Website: bh-photo
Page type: address-validator
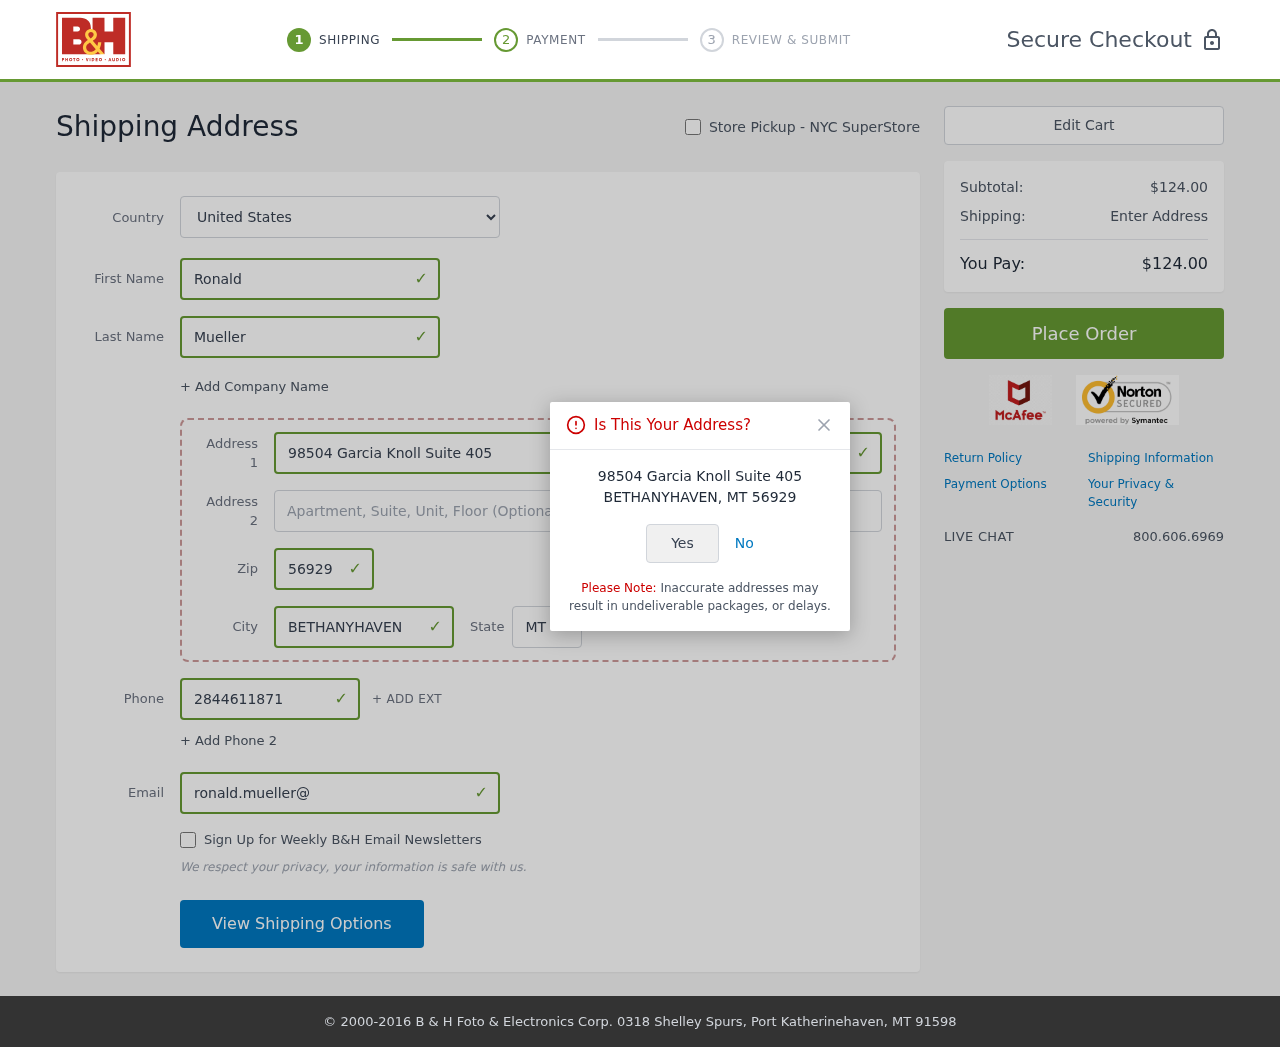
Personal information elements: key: PII_CITY
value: Bethanyhaven
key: PII_COUNTRY
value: United States
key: PII_EMAIL
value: ronald.mueller@hotmail.com
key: PII_FIRSTNAME
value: Ronald
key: PII_LASTNAME
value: Mueller
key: PII_PHONE
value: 2844611871
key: PII_POSTCODE
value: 56929
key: PII_STATE_ABBR
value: MT
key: PII_STREET
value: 98504 Garcia Knoll Suite 405
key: PII_CITY_CONFIRM
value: BETHANYHAVEN
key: PII_POSTCODE_FULL
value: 56929
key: PII_POSTCODE_NUMERIC
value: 56929
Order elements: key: ORDER_SUBTOTAL
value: $124.00
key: ORDER_TOTAL
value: $124.00